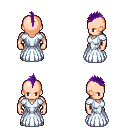
a pixel art fantasy rpg character, male body template, human, light skin, underdress, white pants, purple mohawk hairstyle, four views (front, back, left, right), 2x2 character sprite sheet, small pixel art, hard edges, no anti-aliasing